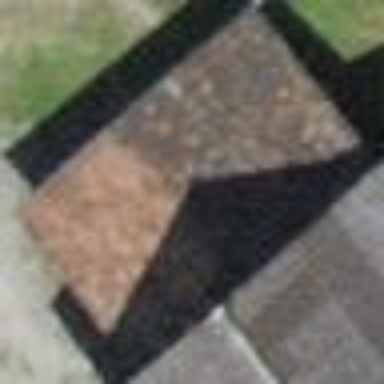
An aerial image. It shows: View of roof of building.